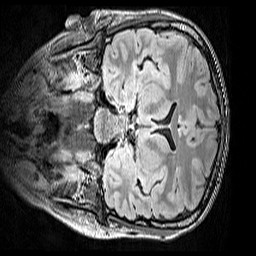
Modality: FLAIR
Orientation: coronal
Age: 11
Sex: male
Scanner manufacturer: siemens
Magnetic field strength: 3 T
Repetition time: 5 s
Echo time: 0.388 s